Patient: sex F, age 59
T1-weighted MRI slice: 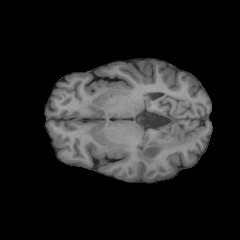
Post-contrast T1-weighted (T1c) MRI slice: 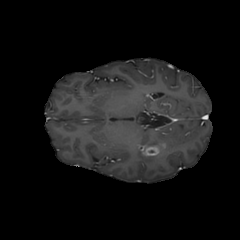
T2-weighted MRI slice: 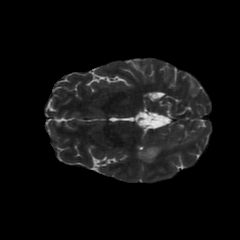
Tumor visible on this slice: yes
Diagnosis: Glioblastoma, IDH-wildtype
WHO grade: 4